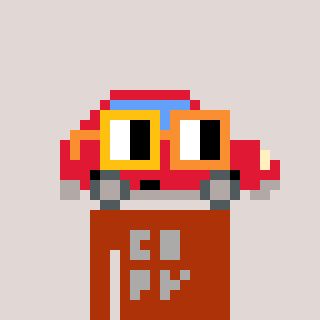
a pixel art character with square yellow and orange glasses, a car-shaped head and a hotbrown-colored body on a warm background